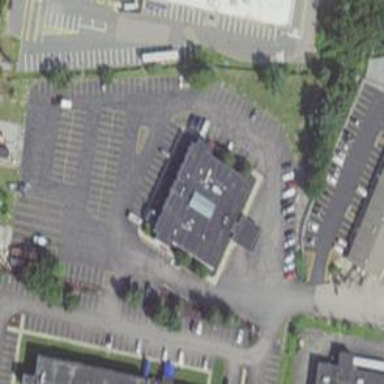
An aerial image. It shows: Motel building.